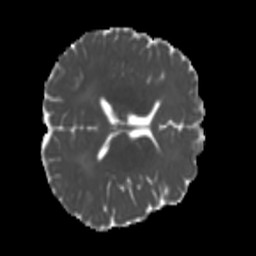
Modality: MD
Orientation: axial
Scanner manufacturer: siemens
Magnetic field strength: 3 T
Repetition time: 4 s
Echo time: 0.0594 s